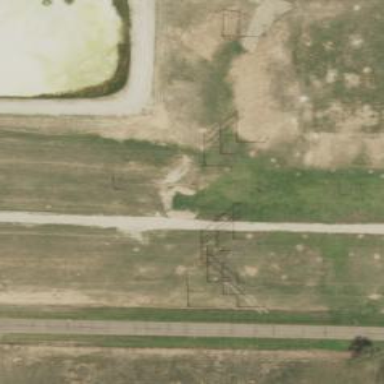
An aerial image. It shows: Power tower.